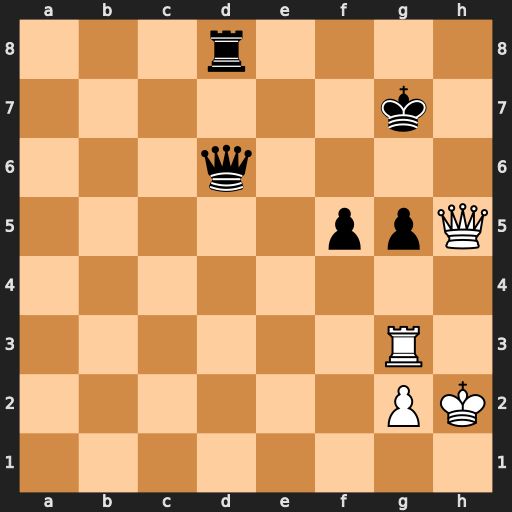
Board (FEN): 3r4/6k1/3q4/5ppQ/8/6R1/6PK/8
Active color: w
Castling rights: -
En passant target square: -
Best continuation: Qxg5+ Kf7 Qg7+ Ke6 Kh3 Qd4 Rg6+ Kd5 Qf7+ Ke4 Re6+ Kd3 Qxf5+